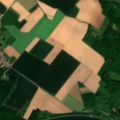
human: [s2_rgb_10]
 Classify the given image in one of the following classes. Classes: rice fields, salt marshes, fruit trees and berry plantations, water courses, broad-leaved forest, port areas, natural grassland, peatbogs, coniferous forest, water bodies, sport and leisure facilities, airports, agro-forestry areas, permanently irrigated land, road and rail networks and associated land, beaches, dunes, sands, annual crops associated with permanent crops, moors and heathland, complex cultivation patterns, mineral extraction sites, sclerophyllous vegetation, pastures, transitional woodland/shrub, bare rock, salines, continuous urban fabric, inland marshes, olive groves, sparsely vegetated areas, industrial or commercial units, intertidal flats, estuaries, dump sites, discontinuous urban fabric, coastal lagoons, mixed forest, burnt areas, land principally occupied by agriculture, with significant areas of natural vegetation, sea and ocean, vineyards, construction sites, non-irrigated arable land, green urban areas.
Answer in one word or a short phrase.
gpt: discontinuous urban fabric, non-irrigated arable land, pastures, complex cultivation patterns, land principally occupied by agriculture, with significant areas of natural vegetation, broad-leaved forest